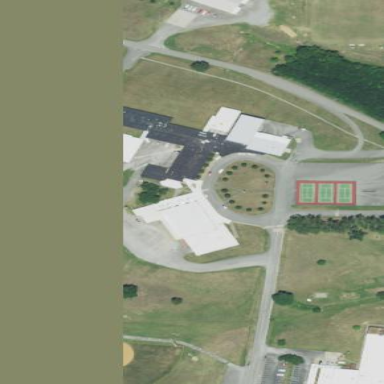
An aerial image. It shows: School.